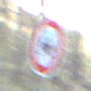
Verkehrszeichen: VerbotKraftraeder
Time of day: SunriseSunset
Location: Outdoor (Nature)
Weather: Clear
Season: Winter
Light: Natural